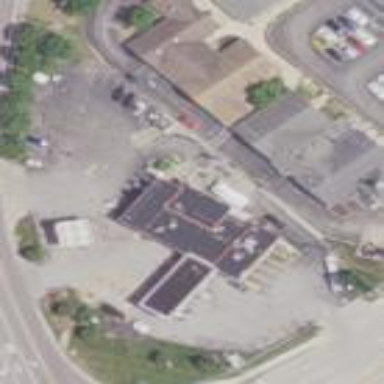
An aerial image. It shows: Fuel station.